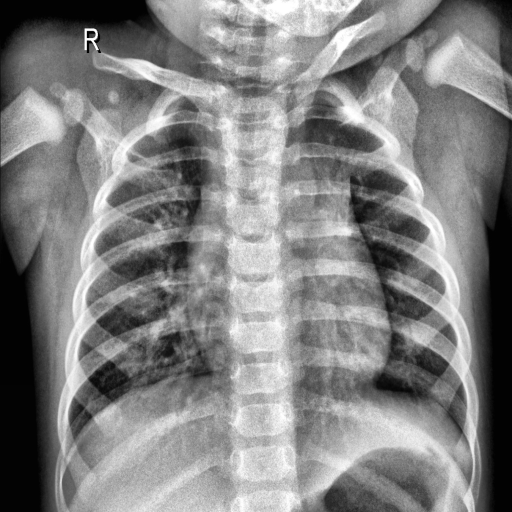
Finding: NORMAL